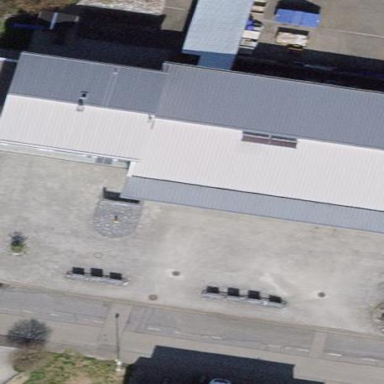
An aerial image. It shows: View of roof of building.